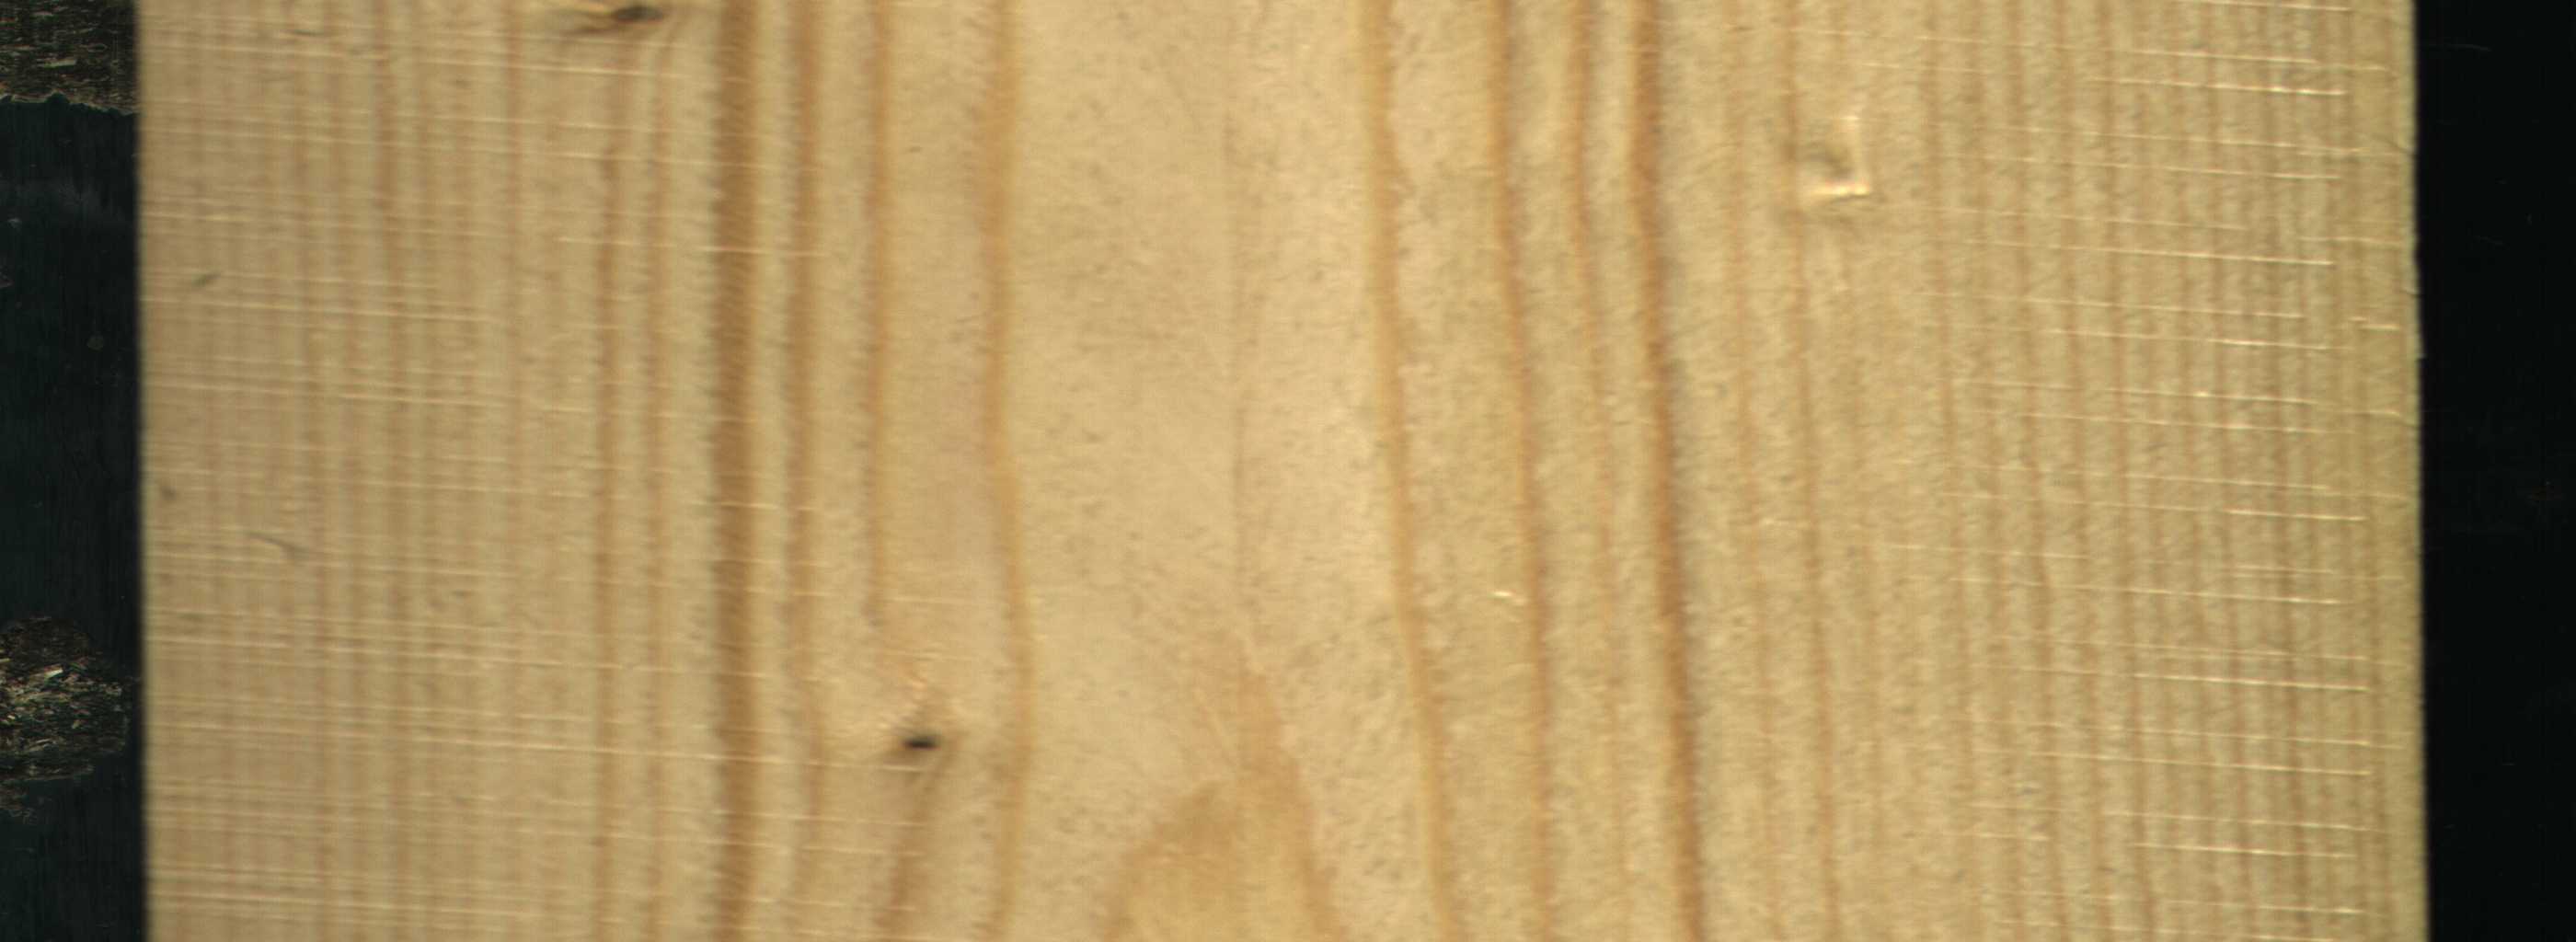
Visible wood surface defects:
Dead_Knot
Live_Knot